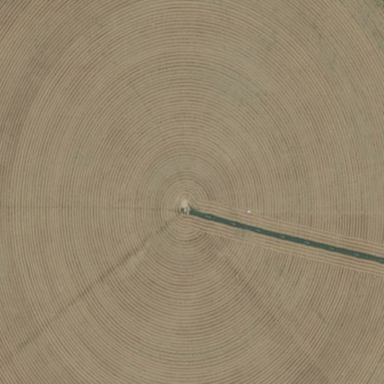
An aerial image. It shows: Farmland with pivot irrigation system.